Question: I'm totally stuck trying to run a project on the simulator using AFNetworking. I've used this dependency before on other projects, so I don't understand what is going wrong here. First, the error when I try to run the project:
'''
Undefined symbols for architecture x86_64:
"_OBJC_CLASS_$_AFHTTPSessionManager", referenced from:
_OBJC_CLASS_$_SharedNetworkObject in SharedNetworkObject.o
"_OBJC_CLASS_$_AFJSONResponseSerializer", referenced from:
objc-class-ref in SharedNetworkObject.o
"_OBJC_METACLASS_$_AFHTTPSessionManager", referenced from:
_OBJC_METACLASS_$_SharedNetworkObject in SharedNetworkObject.o
ld: symbol(s) not found for architecture x86_64
clang: error: linker command failed with exit code 1 (use -v to see invocation)
'''
I'm sure that this is part of the problem, but I don't know how to resolve it:

This is the offending .h file:
'''
#import <Foundation/Foundation.h>
#import <AFNetworking/AFNetworking.h>
#import "SharedSessionKey.h"
@interface SharedNetworkObject : AFHTTPSessionManager
+ (SharedNetworkObject *) sharedNetworkObject; // class method to return the singleton object
@end
'''
It may be of interest to note that when I start typing the import line for AFNetworking, the line fills in after a few characters, so I know that there is some awareness of the presence of the AFNetworking dependency.
I installed the dependency using CocoaPods. Here is my Podfile:
'''
# Uncomment this line to define a global platform for your project
platform :ios, '8.0'
source 'https://github.com/CocoaPods/Specs.git'
target 'WeRun' do
pod "AFNetworking", "2.5.2"
end
target 'WeRunTests' do
end
'''
And, of course I am working in '.xcworkspace' (not '.xcodeproj').
One more thing, my xcconfig file looks like this, which matches with other successful AFNetworking builds:
'''
GCC_PREPROCESSOR_DEFINITIONS = $(inherited) COCOAPODS=1
HEADER_SEARCH_PATHS = "${PODS_ROOT}/Headers/Public" "${PODS_ROOT}/Headers/Public/AFNetworking"
OTHER_CFLAGS = $(inherited) -isystem "${PODS_ROOT}/Headers/Public" -isystem "${PODS_ROOT}/Headers/Public/AFNetworking"
OTHER_LDFLAGS = -ObjC -l"Pods-MyApp-AFNetworking" -framework "CoreGraphics" -framework "MobileCoreServices" -framework "Security" -framework "SystemConfiguration"
OTHER_LIBTOOLFLAGS = $(OTHER_LDFLAGS)
PODS_ROOT = ${SRCROOT}/Pods
'''
I don't know what else to look for. I've completely removed the pod and reinstalled, only to find the exact same error. Can anyone help me figure this out? Thanks!
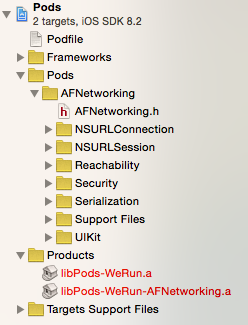
Answer: I spent a couple of hours fighting with this exact same issue, going through all the Google hits I could find. Building for the device was working, but building for the simulator was not.
Here are the steps that finally solved the issue for me:
1. Clear the XCode caches: rm -rf ~/Library/Developer/Xcode/DerivedData/
2. Clear the CocoaPods caches and reinstall the dependencies: rm -rf "${HOME}/Library/Caches/CocoaPods"
rm -rf "'pwd'/Pods/"
pod update
3. Finally go to the "Pods" project and set the Build Active Architectures Only to No also for the "Debug" configuration.